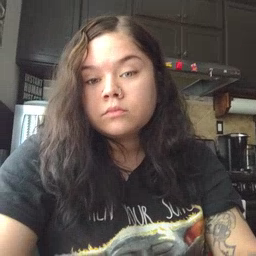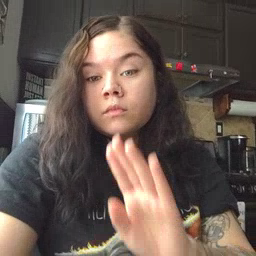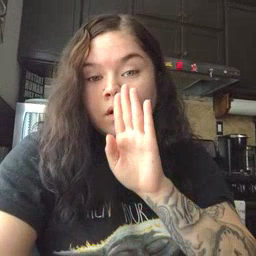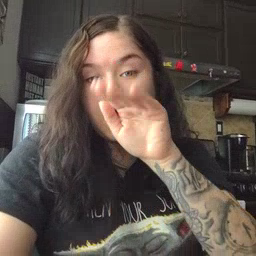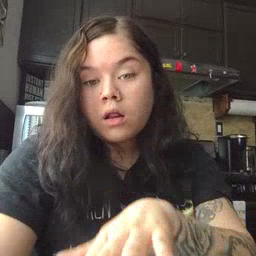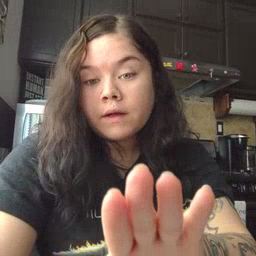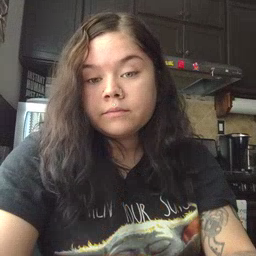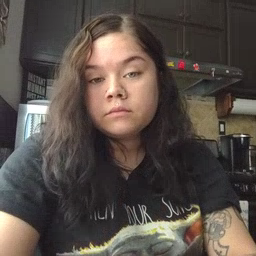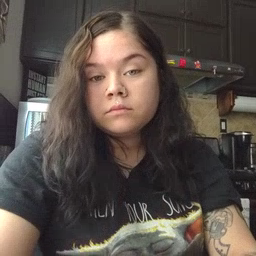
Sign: elephant